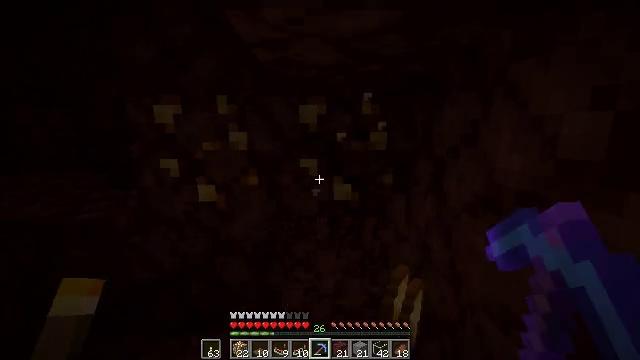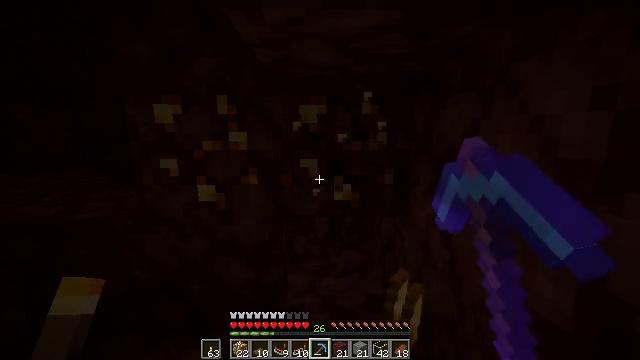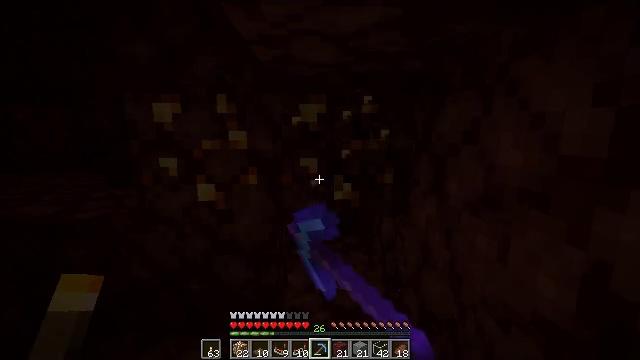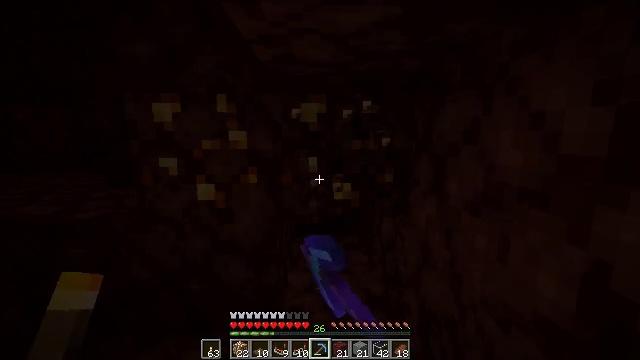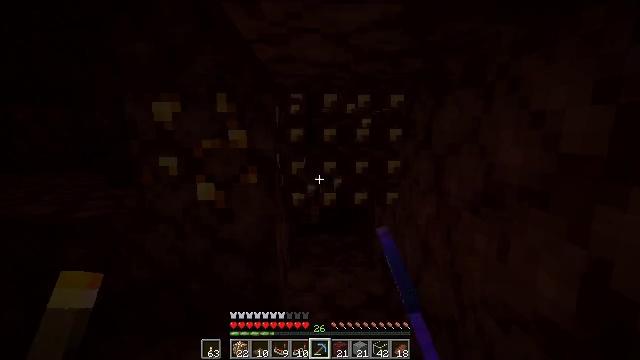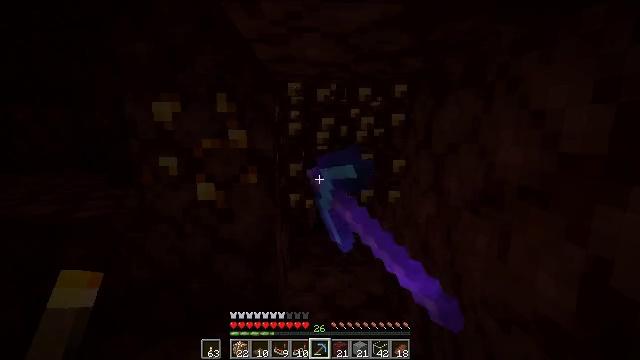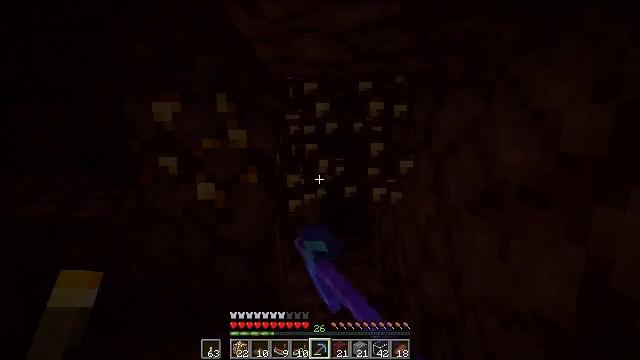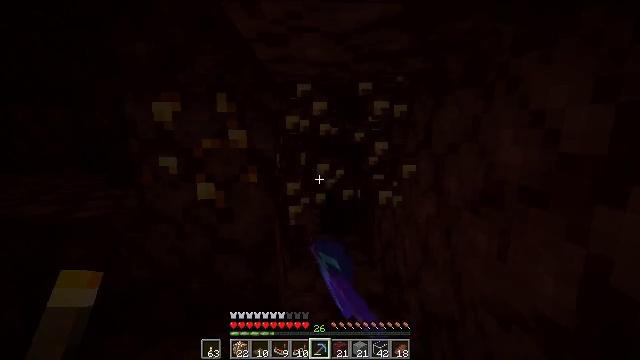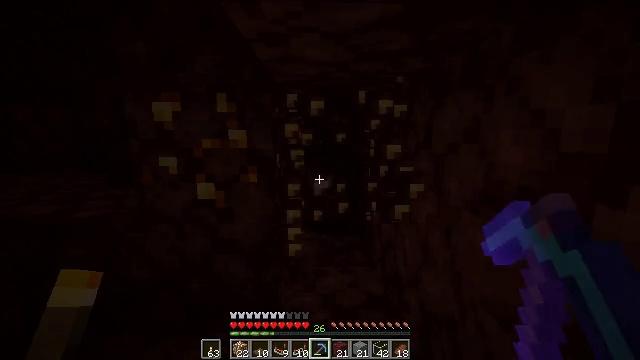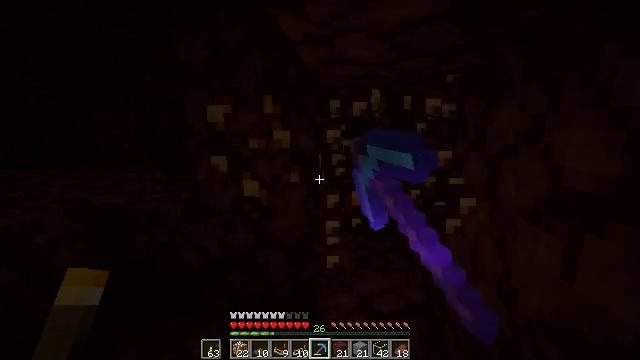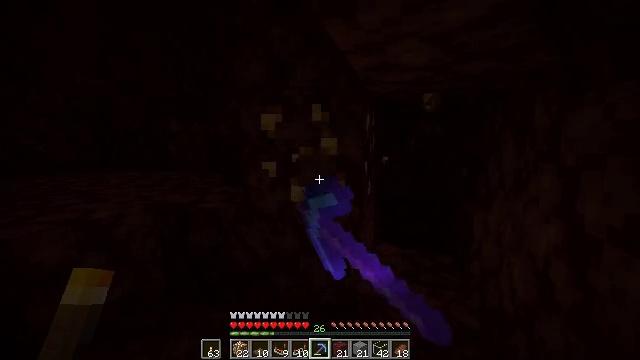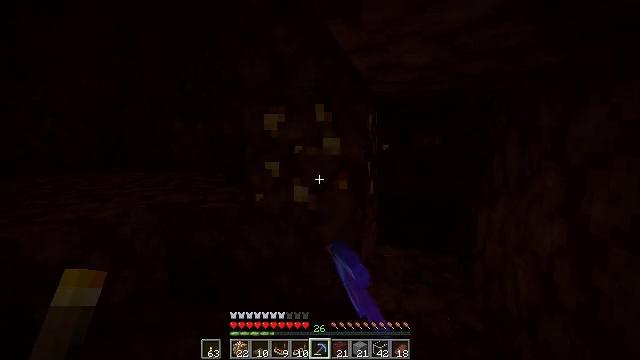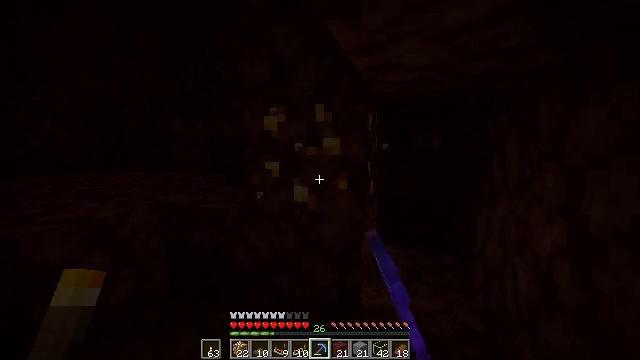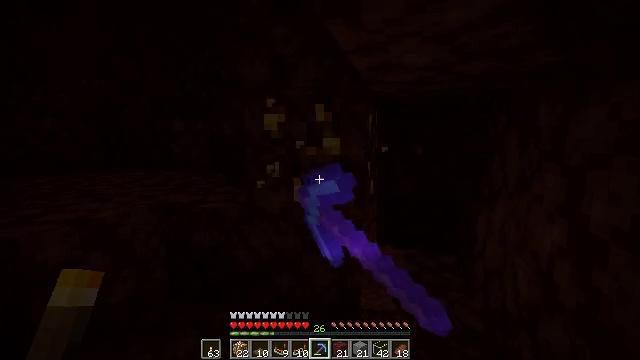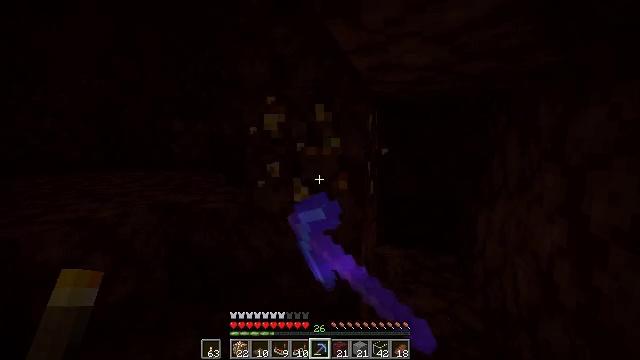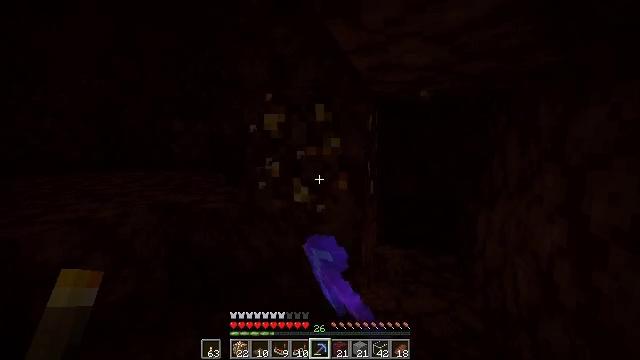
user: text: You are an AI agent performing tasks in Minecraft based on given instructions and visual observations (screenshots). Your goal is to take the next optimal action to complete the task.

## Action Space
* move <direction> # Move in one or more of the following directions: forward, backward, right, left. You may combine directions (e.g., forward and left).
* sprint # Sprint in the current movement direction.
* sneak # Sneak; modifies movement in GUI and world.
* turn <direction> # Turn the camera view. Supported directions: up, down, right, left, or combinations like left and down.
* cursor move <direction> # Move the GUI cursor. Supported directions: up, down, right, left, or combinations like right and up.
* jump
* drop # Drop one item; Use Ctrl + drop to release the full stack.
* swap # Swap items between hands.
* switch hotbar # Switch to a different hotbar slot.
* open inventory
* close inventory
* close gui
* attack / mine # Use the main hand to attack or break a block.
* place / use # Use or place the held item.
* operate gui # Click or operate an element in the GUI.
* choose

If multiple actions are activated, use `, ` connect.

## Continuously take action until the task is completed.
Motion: motion action
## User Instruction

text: Collect nether gold ore blocks.
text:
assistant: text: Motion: attack / mine
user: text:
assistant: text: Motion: attack / mine
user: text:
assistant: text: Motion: attack / mine
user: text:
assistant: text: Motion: attack / mine
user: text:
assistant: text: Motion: attack / mine
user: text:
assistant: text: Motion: attack / mine
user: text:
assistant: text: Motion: attack / mine
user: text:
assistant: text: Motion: attack / mine
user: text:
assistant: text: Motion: turn left, attack / mine
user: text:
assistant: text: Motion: turn left and up, attack / mine
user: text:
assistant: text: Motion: attack / mine
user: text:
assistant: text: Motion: attack / mine
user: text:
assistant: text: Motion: attack / mine
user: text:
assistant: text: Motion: attack / mine
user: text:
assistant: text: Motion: attack / mine
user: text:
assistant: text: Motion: attack / mine
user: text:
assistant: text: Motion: attack / mine
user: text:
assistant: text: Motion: attack / mine
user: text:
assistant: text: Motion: attack / mine
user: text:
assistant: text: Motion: attack / mine
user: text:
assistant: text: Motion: attack / mine
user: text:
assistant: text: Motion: attack / mine